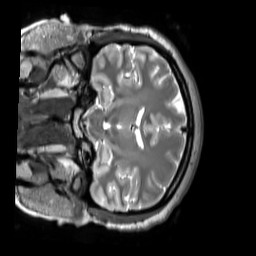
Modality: T2w
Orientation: coronal
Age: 26
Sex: female
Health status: ill
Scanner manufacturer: siemens
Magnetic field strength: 3 T
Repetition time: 2.8 s
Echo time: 0.326 s